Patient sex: M
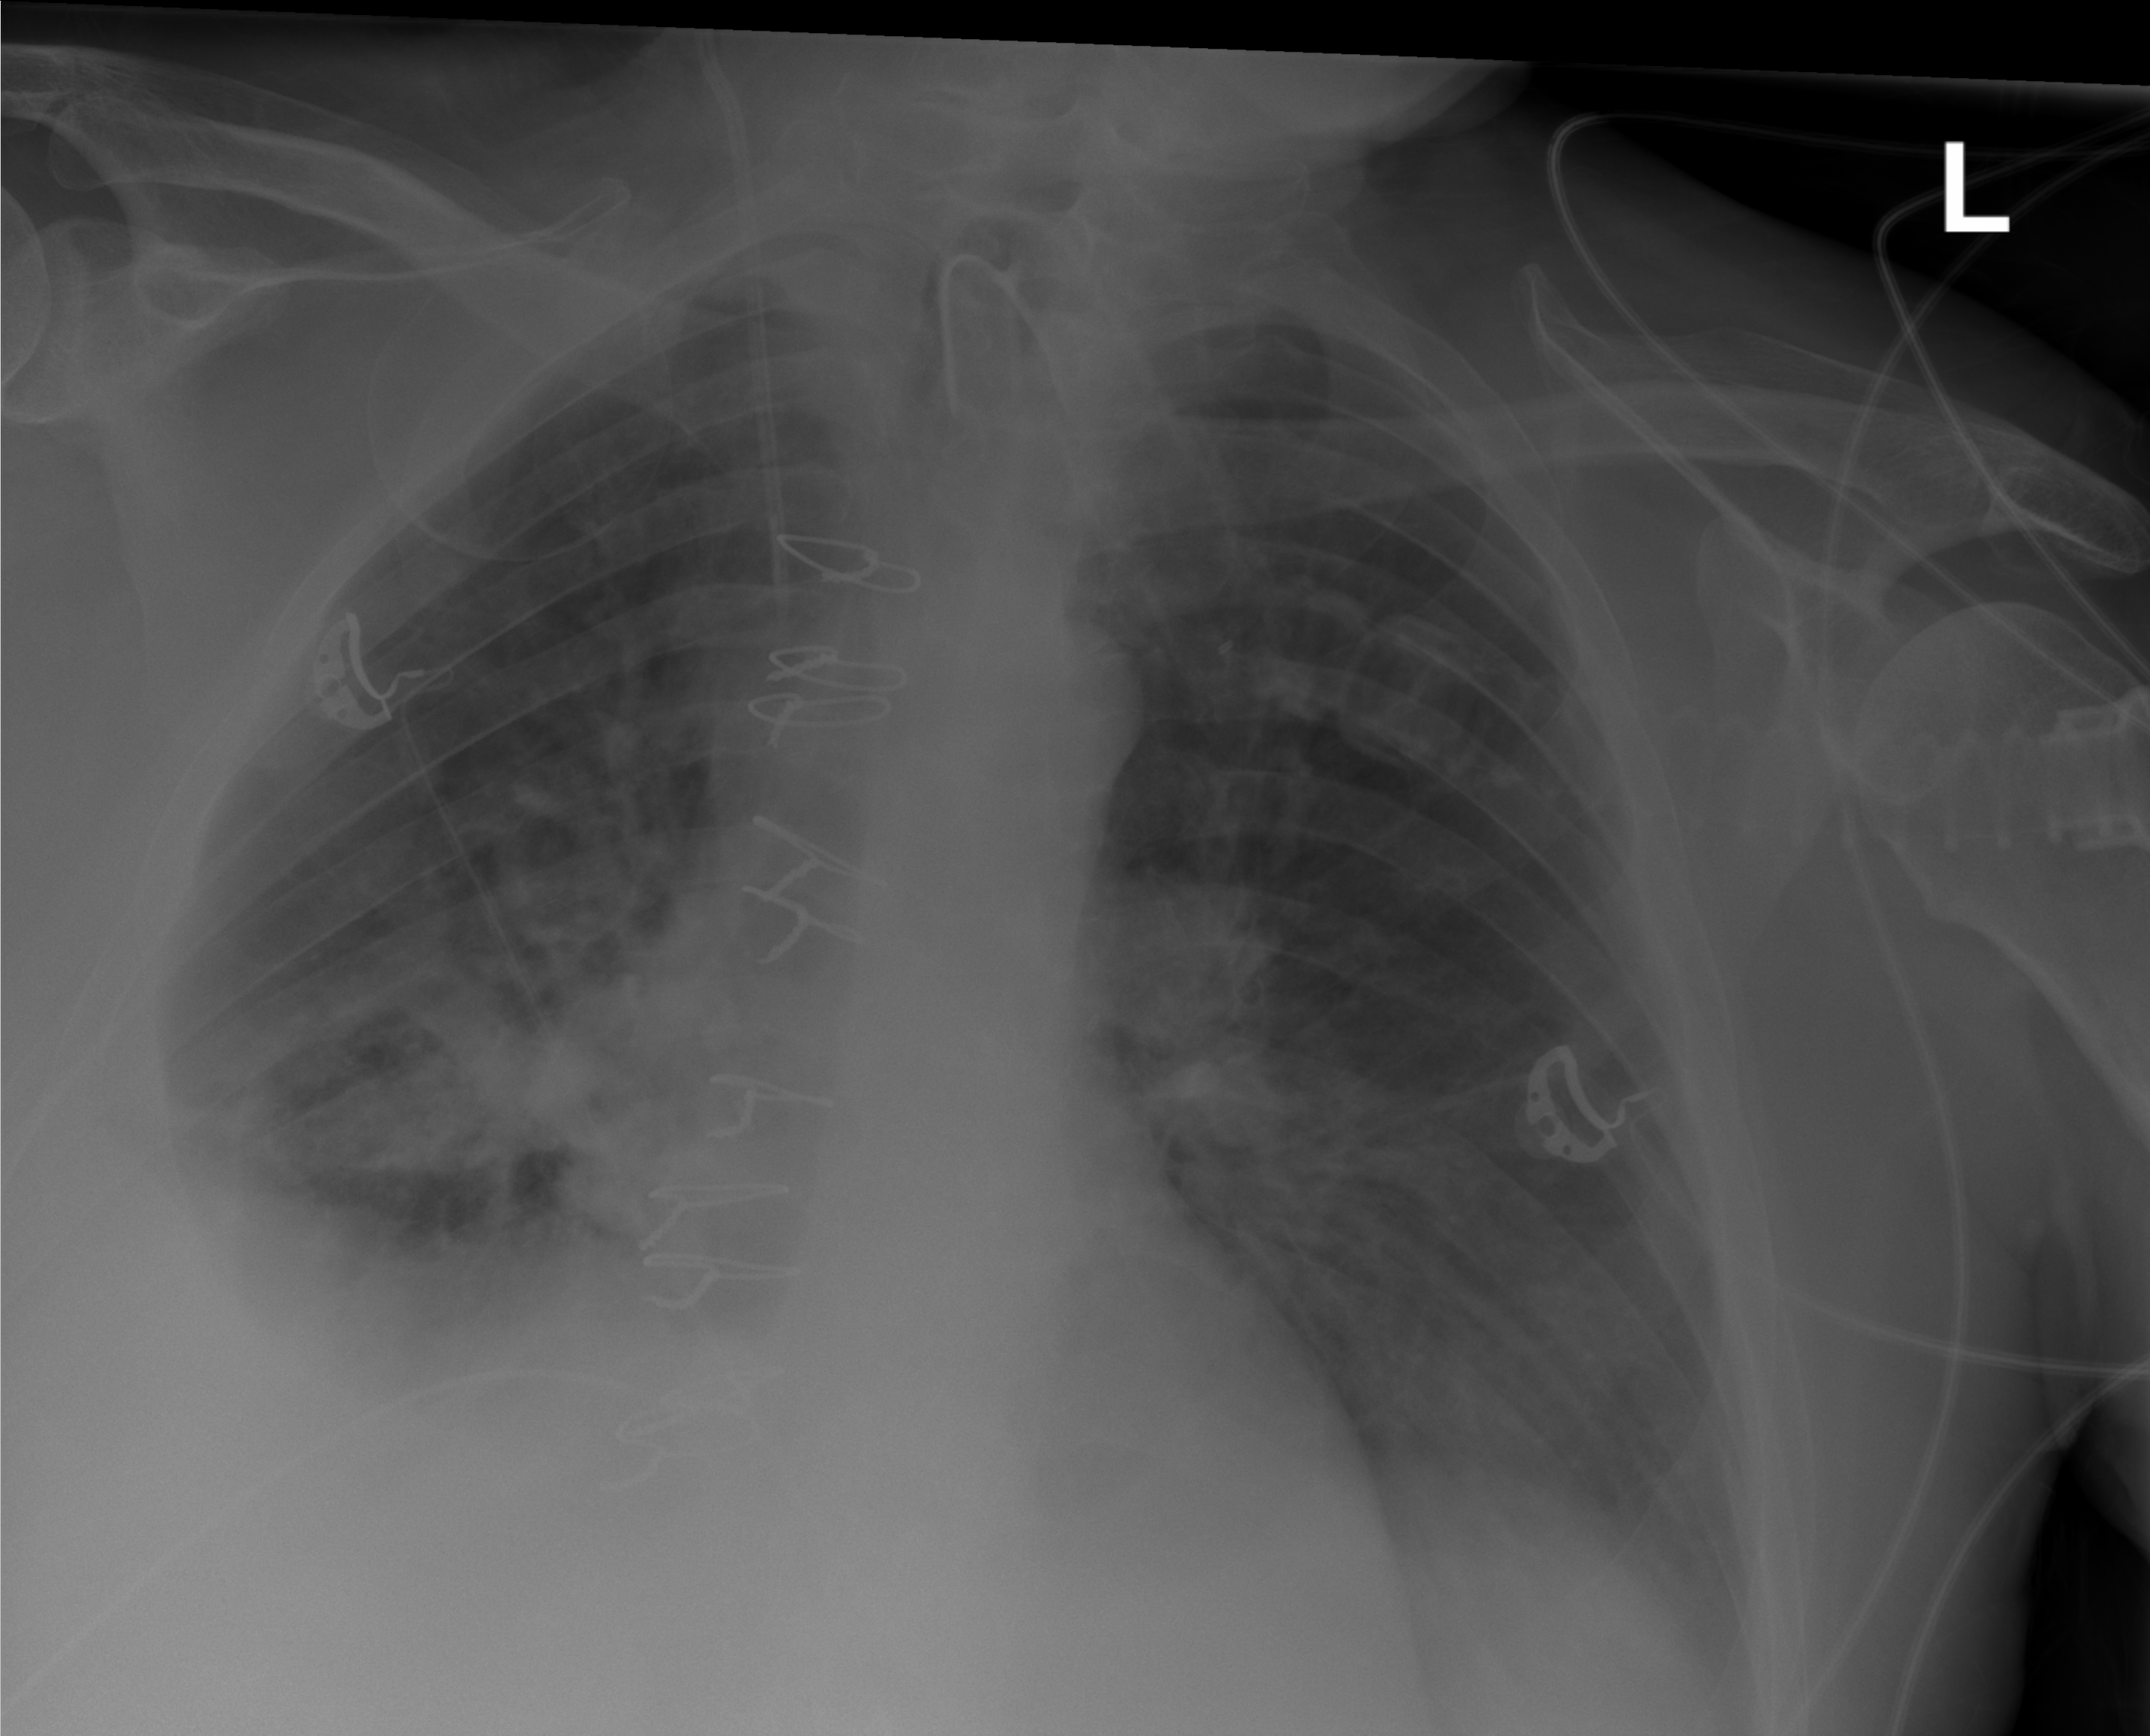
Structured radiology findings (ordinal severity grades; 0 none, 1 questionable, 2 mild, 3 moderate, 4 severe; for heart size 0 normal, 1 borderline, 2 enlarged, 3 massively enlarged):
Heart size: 2
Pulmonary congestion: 2
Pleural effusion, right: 3
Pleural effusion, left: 2
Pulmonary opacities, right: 2
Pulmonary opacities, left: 0
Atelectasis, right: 3
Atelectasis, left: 2